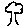
Label: tree